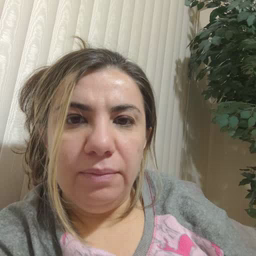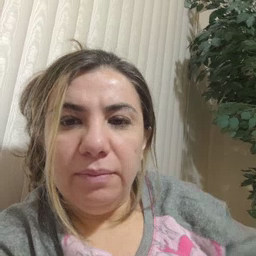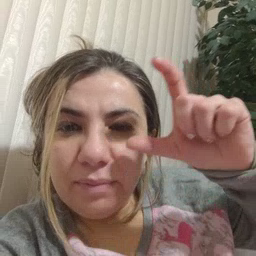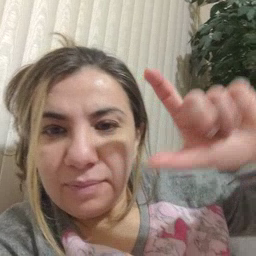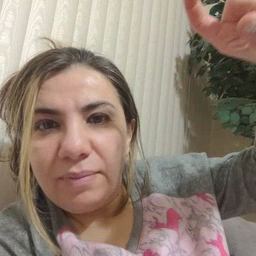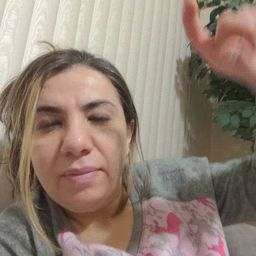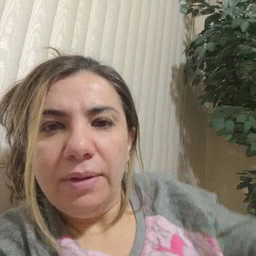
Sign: moon